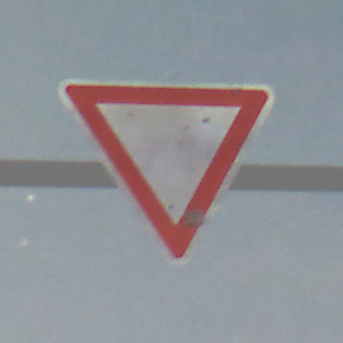
Verkehrszeichen: VorfahrtGewaehren
Umgebung: Outdoor, Urban
Tageszeit: Night
Wetter: PartlyCloudy
Licht: Artificial
Jahreszeit: NotSpecified
Kontrast: HighContrast